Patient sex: M
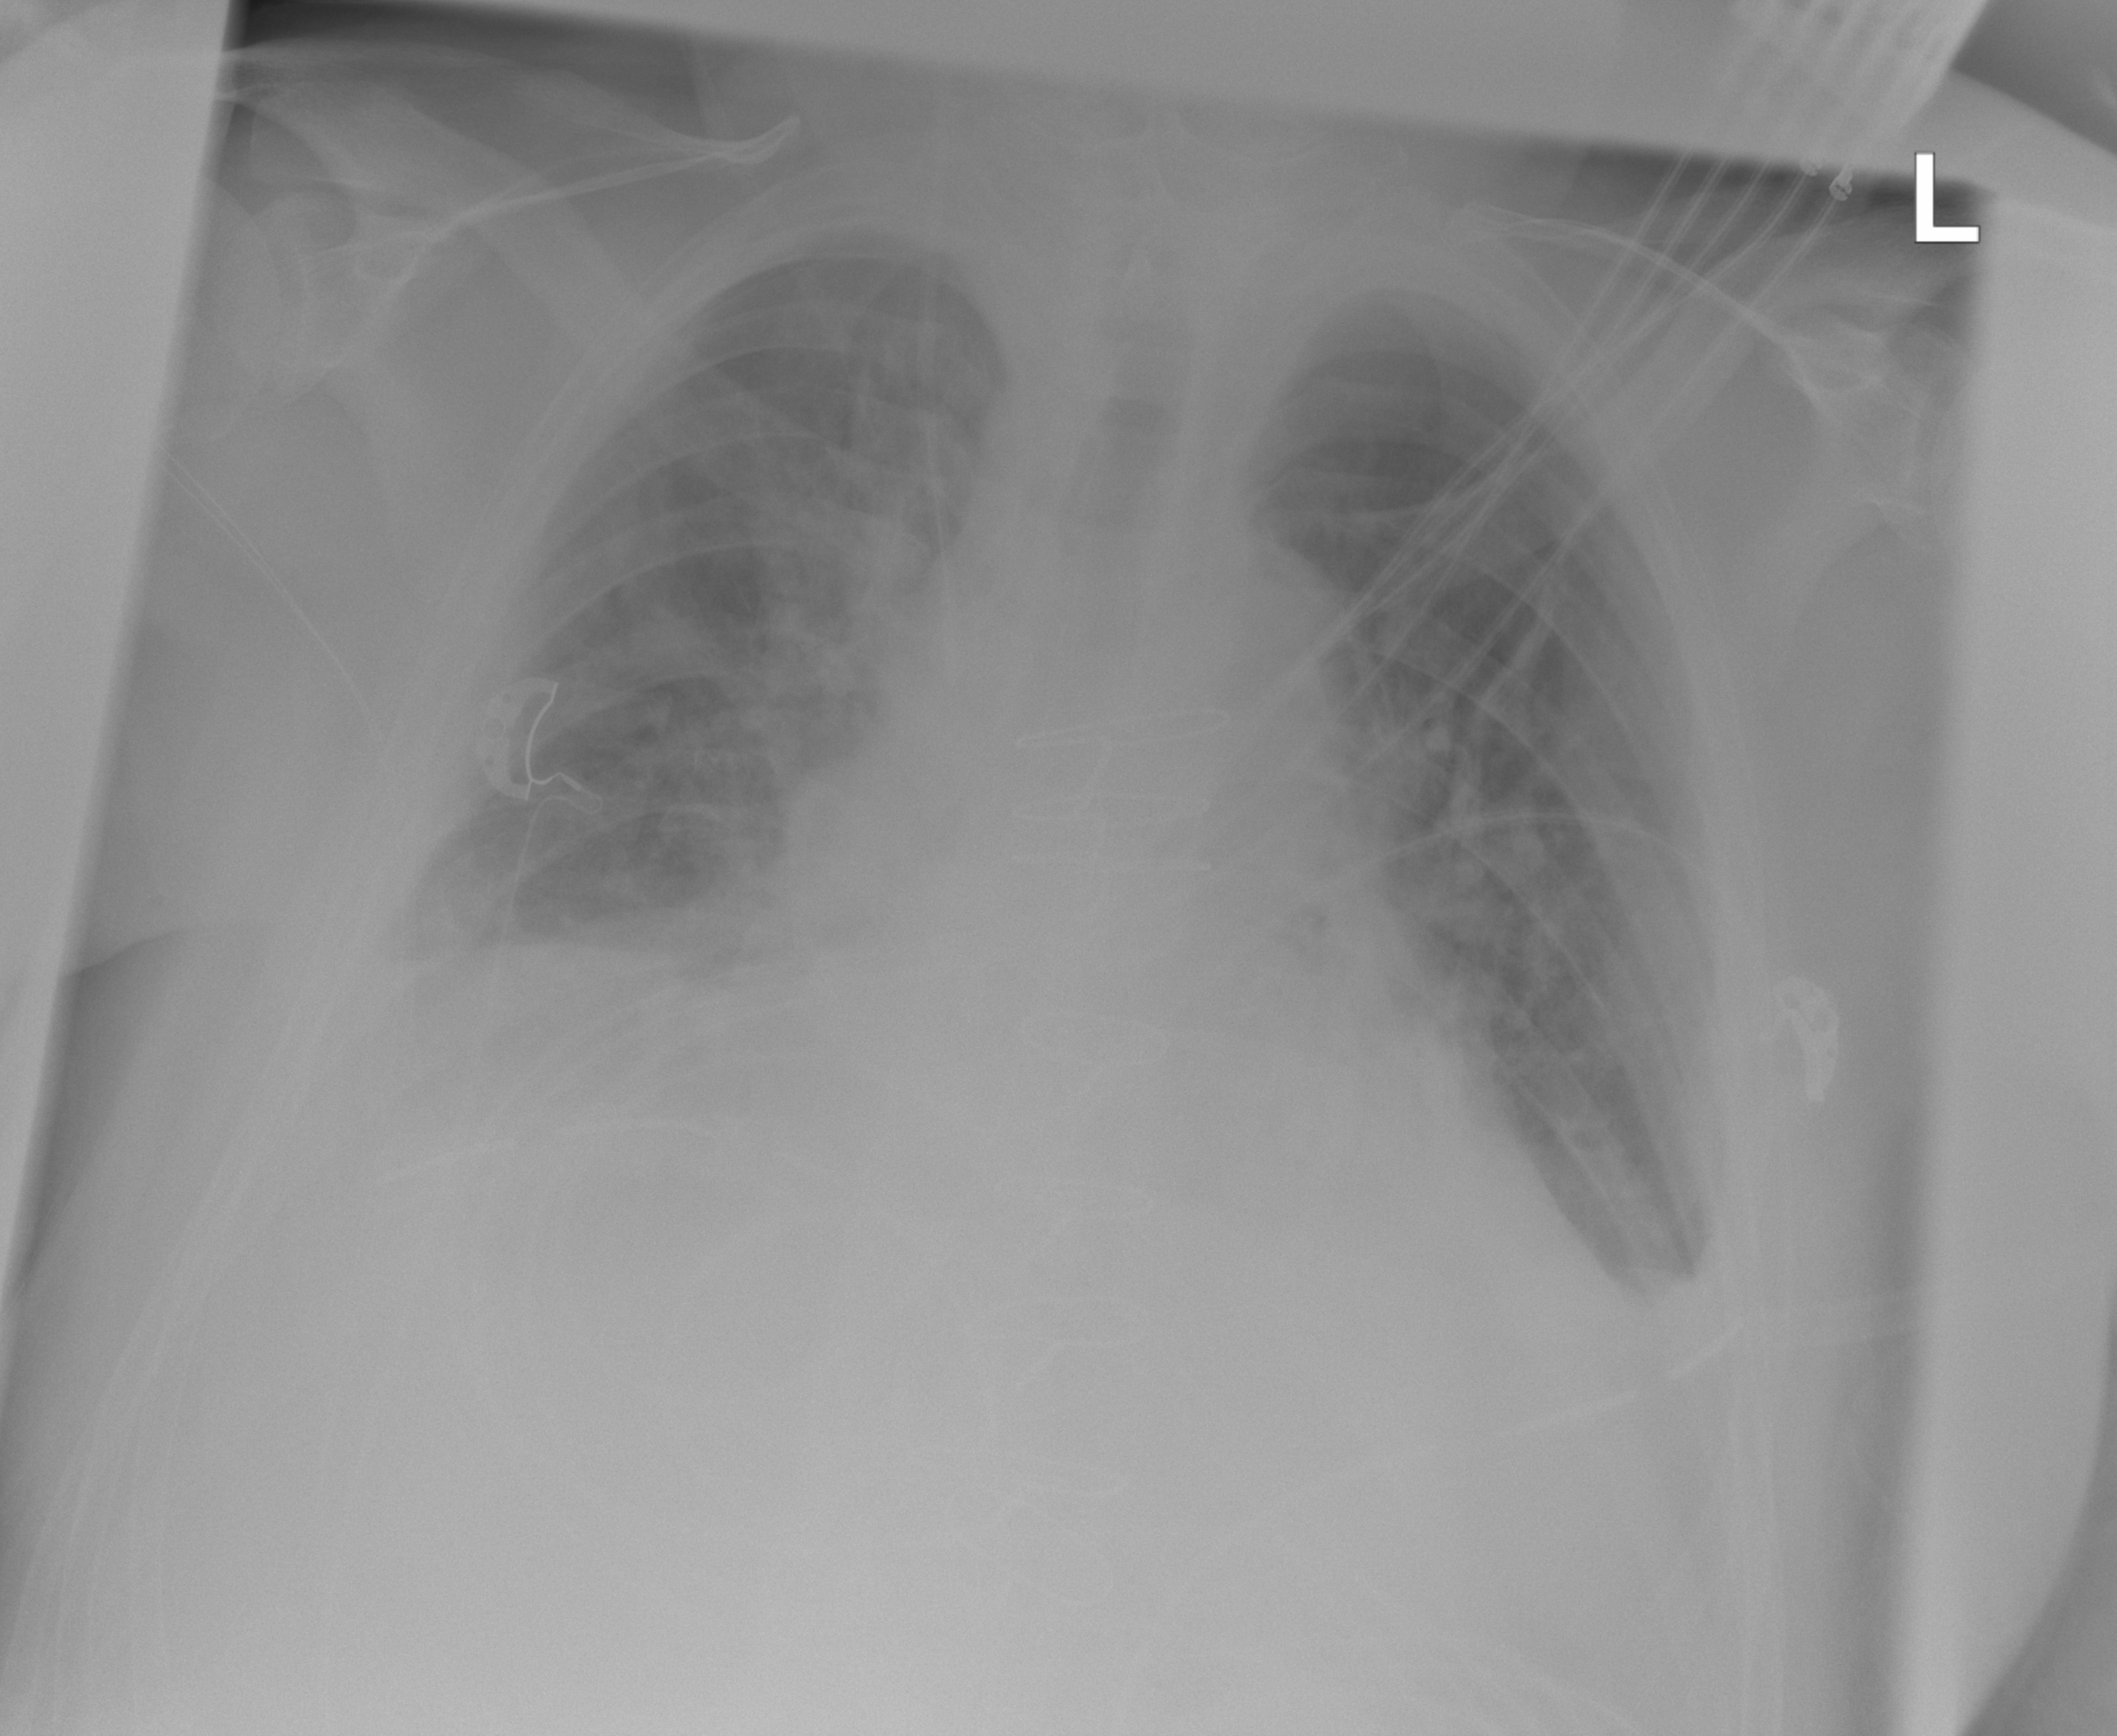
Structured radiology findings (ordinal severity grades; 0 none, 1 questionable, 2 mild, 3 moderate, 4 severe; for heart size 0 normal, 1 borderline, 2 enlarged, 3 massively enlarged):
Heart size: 0
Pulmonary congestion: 2
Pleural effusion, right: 1
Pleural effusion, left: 2
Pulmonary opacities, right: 2
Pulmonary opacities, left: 0
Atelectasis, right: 2
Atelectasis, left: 1